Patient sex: F
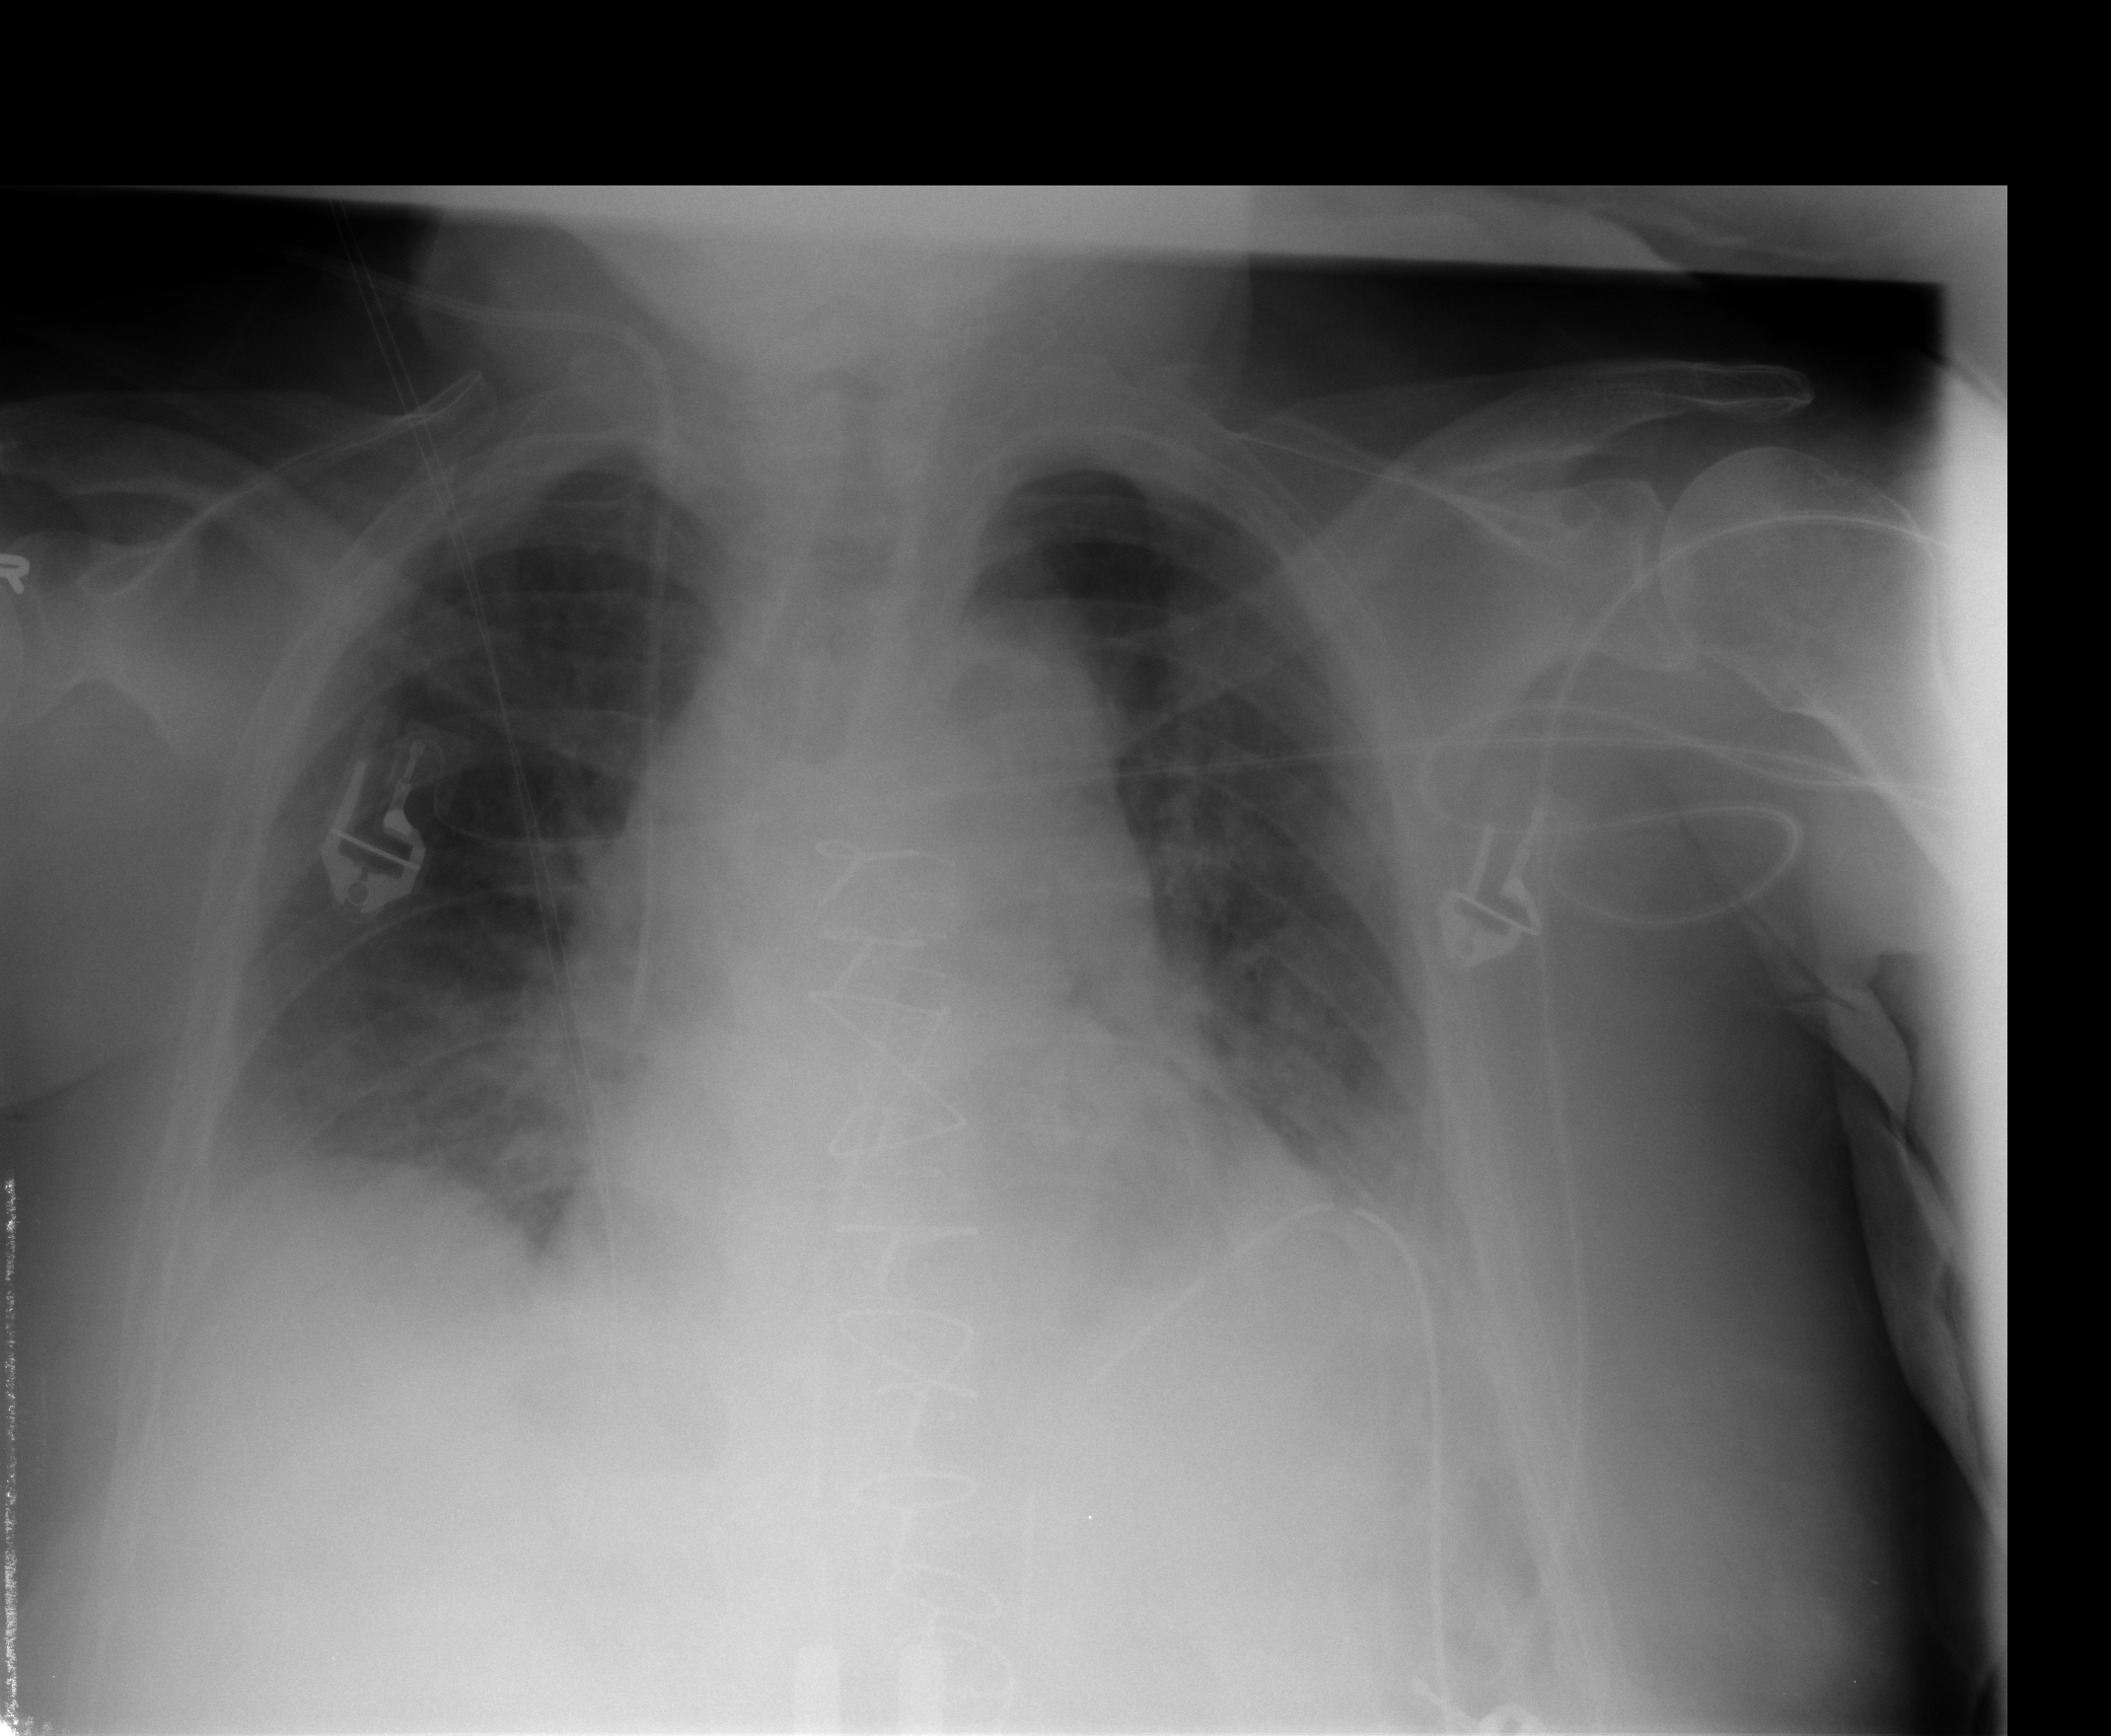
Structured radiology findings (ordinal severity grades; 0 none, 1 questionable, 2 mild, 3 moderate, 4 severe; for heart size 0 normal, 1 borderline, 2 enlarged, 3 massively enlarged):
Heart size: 2
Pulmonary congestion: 2
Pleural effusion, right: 1
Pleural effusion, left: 2
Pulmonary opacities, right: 0
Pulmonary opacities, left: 1
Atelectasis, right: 2
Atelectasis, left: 2